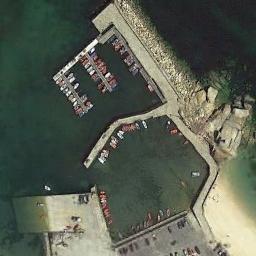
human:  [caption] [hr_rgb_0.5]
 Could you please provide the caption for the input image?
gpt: The harbor is large and many ships have stopped .

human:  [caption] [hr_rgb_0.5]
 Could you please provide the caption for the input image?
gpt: Many ships are in the harbor .

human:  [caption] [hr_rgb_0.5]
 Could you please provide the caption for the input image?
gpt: There are some ships and a parking lot at the harbor .

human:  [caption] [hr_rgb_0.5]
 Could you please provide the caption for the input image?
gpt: The harbor has lots of neatly docked boats and some marine stacks are next to the harbor .

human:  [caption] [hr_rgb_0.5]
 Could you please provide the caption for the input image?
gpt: Many ships moored on the sea by the harbor surrounded by parking lots and roads .